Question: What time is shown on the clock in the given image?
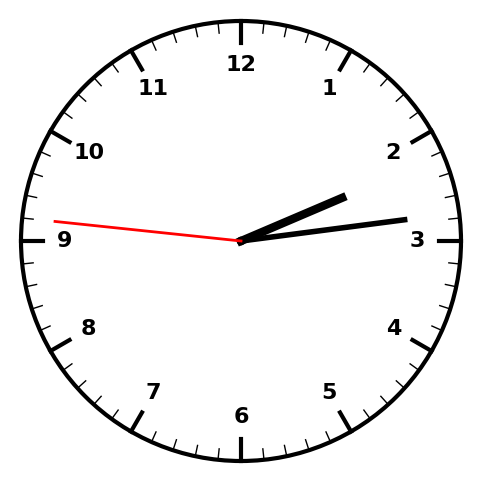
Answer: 02:13:46